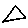
Label: triangle